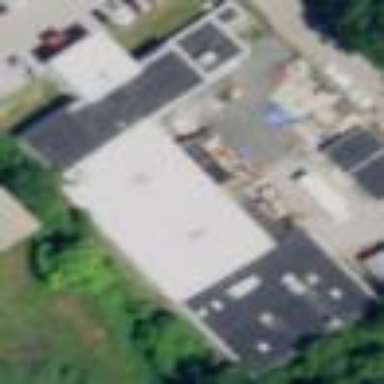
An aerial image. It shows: Building.